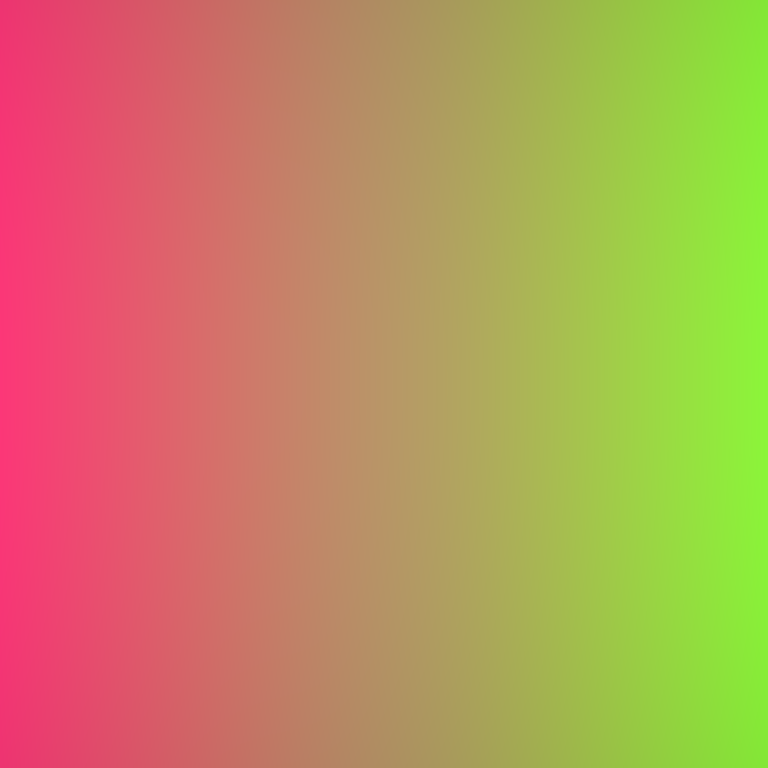
Abstract light effect, smooth gradient from vibrant pink to bright green, energetic atmosphere, soft blend, no room, no furniture, no objects.